Question: For Example, this will give me:
'''
console.log($(".smartgridview-normal").selector)
//result is '.smartgridview-normal'.
'''

My code is :
'''
$( '.smartgridview-normal th' ).live( 'dblclick', function () {
var optimalWidth = parseFloat( $( this ).attr( 'data-width' ) );
console.log( $(this).selector );// At this point I need the selector
$(this).addClass('selected');
} );
'''
My Log is giving me an empty string. There is no selector for 'this' object. Is there any way to get the selector of the element which 'this' is pointing to?
Thanks for your time.
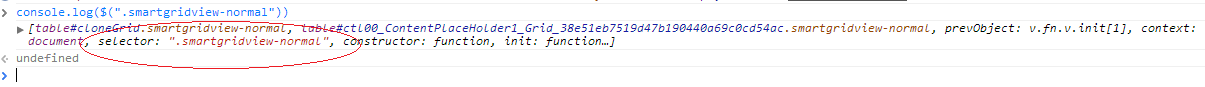
Answer: Oh, I see where your problem is. '$(this)' is not constructed using a selector, but rather by directly wrapping a DOM element, so it does not carry it anywhere. You can get the original selector obviously by doing '$('.smartgridview-normal th').selector'; but there's a big difference between '$('.smartgridview-normal th')' and '$(this)'.